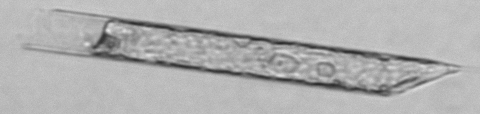
Label: Rhizosolenia